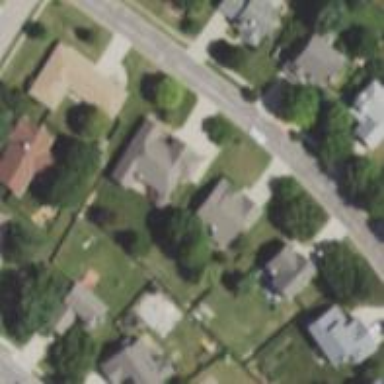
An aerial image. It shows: This residential area consists of single-family homes.